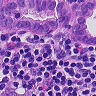
Metastatic tissue present: yes